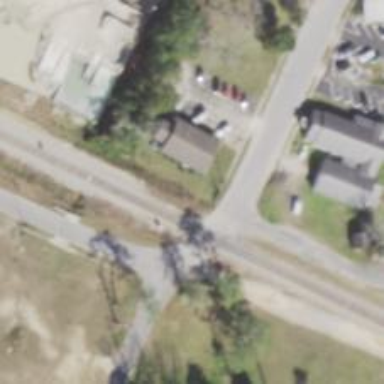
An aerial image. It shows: Level crossing on the railway with lights.